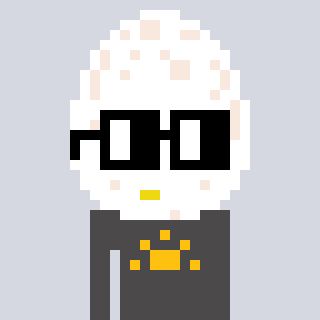
a pixel art character with square black glasses, a egg-shaped head and a grayscale-colored body on a cool background